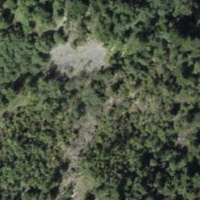
EUNIS habitat code: 44
Species observed at this site:
Lysimachia nemorum
Aruncus dioicus
Lactuca perennis
Atropa belladonna
Salvia pratensis
Clinopodium vulgare
Campanula barbata
Ajuga pyramidalis
Cruciata laevipes
Mercurialis perennis
Campanula trachelium
Salvia glutinosa
Stachys sylvatica
Anthericum ramosum
Oxalis acetosella
Sanicula europaea